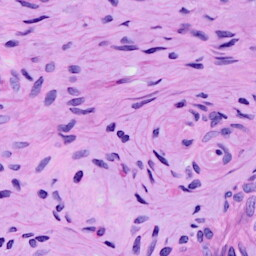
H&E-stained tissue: Cervix